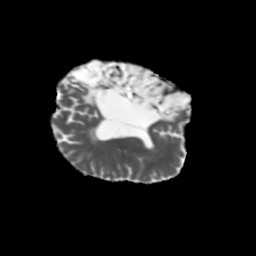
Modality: MD
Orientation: axial
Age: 48
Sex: male
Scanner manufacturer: siemens
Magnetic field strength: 3 T
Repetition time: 5.47 s
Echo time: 0.0854 s